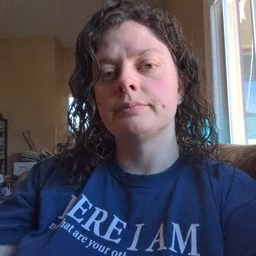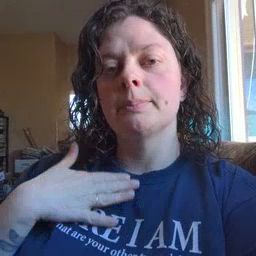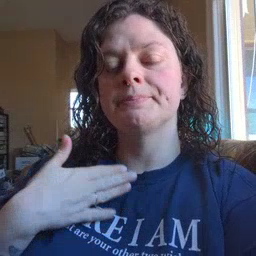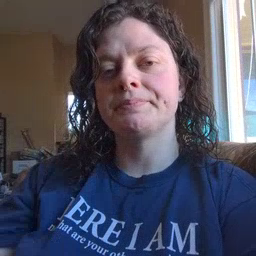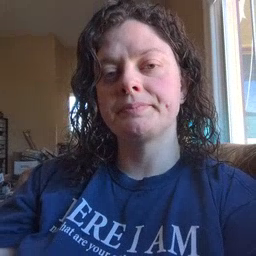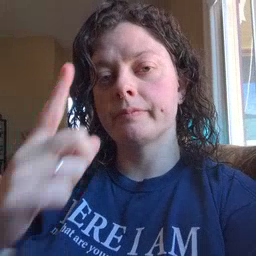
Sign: happy